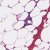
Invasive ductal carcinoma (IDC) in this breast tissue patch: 0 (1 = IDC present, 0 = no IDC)